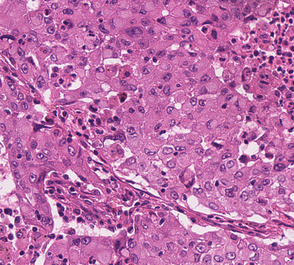
Tumor epithelial tissue: yes
Tumor-associated stroma tissue: yes
Normal tissue: no